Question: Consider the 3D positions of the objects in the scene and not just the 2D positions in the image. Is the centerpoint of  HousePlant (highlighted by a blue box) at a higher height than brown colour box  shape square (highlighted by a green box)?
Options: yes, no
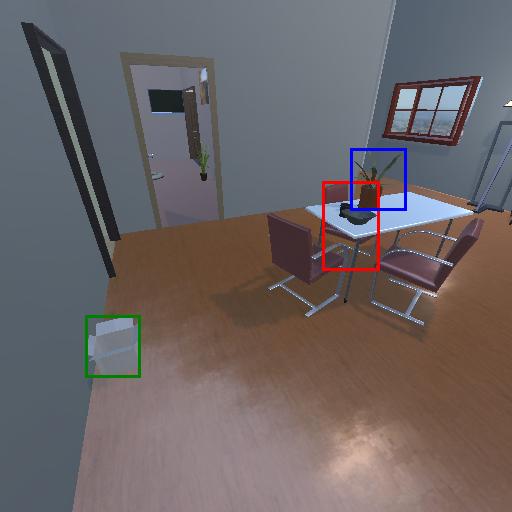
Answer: yes